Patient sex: M
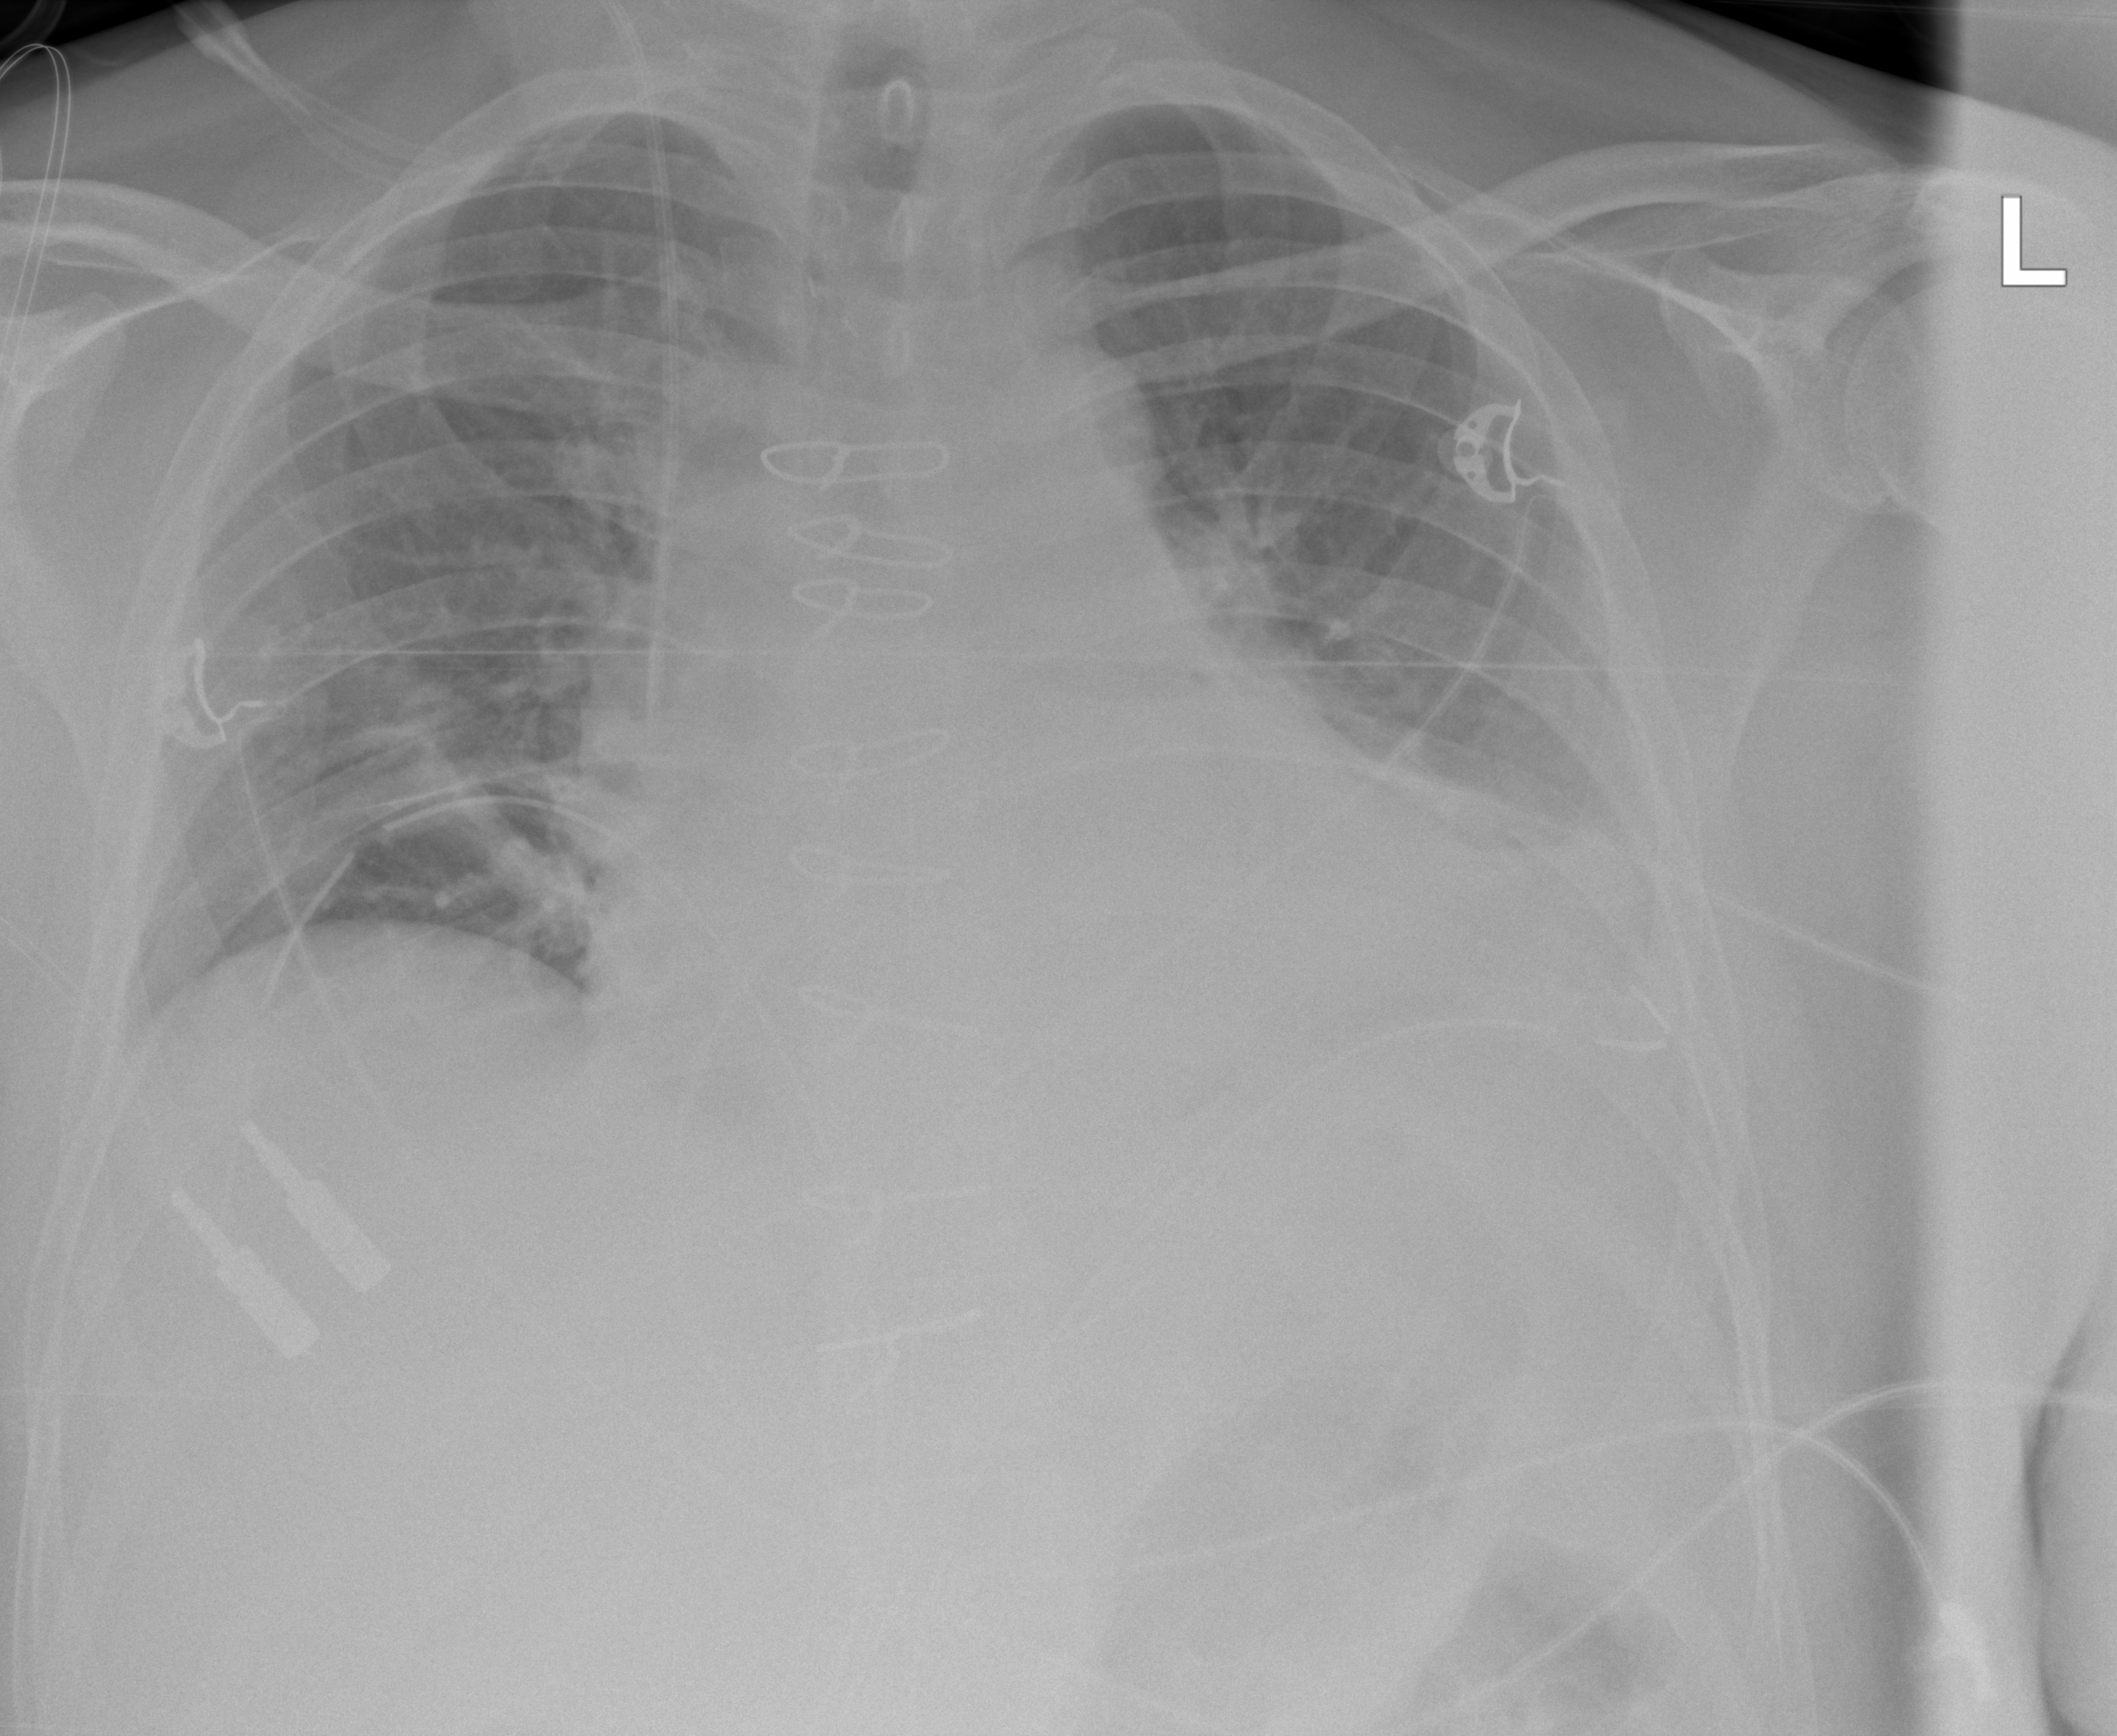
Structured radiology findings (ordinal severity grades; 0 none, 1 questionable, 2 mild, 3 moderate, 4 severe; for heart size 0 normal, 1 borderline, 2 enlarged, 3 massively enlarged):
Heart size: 2
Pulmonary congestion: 2
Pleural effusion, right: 0
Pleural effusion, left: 2
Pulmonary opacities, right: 0
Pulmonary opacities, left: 0
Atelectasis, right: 2
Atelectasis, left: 2